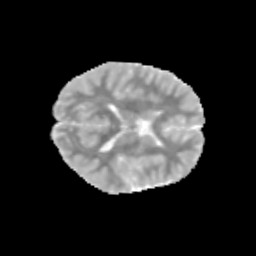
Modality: MD
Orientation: axial
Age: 8
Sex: male
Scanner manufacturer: siemens
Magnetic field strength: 3 T
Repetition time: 3.8 s
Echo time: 0.07 s